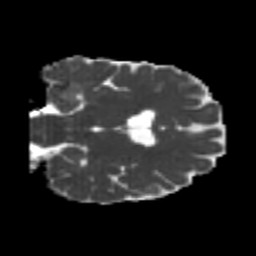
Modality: MD
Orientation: coronal
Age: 21
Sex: male
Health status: healthy
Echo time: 0.074 s